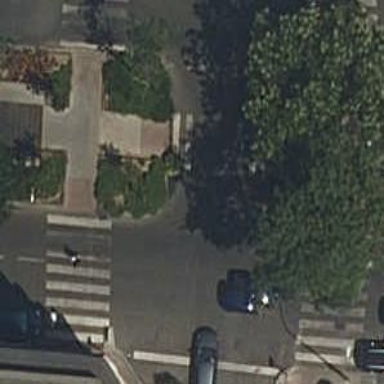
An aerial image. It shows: Kerb with raised edge.